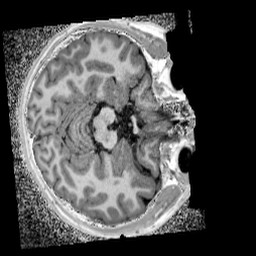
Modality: UNIT1_denoised
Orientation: axial
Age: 12
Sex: male
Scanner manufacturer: siemens
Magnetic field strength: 3 T
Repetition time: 4 s
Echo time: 0.00299 s